Question: Ok I mess my page really bad and I need good help here.
I have a login page with Login and Register partial views.
RegisterView has it's own ViewModel class and it makes me problem.
I render Register partial view by using "RenderAction" helper.
Biggest problem is validation. When I don't enter anything in register fields and click submit register partial view is not updated inside it's parrent LoginView but return me only RegisterView. In other words my validation works but not where I want it to work.
LogOn.cshtml (this one contains register partial view)
'''
<div id="regstrationForm">
@{Html.RenderAction("RegisterUser", "Account");}
</div>
'''
Register (Partial View)
'''
@using (@Ajax.BeginForm("RegisterUser", "Account", new AjaxOptions { UpdateTargetId = "reg" }))
{
<table id="reg">
...
<tr>
<td>
@Html.TextBoxFor(u => u.Username, new { @class = "registrationTextFields", placeholder = "Email" })
</td>
</tr>
<tr>
<td>
@Html.TextBoxFor(p => p.Password, new { @class = "registrationTextFields", placeholder = "Password" })
</td>
</tr>
<tr>
<td align="right">
<input class="signUpButton" type="submit" value="Sign up" />
</td>
</tr>
<tr>
<td>
@Html.ValidationMessage("myerrorsummary")
</td>
</tr>
</table>
'''
This is HttpPost controller method when user click on sign up button.
Here I tried to return "PartialView()" and it turns my input fields to red css style but not display validation information bellow those fields.
'''
[HttpPost]
public ActionResult RegisterUser(RegisterViewModel logOnViewModel)
{
if (ModelState.IsValid)
{
MembershipCreateStatus result;
try
{
...
}
else
{
ModelState.AddModelError("myerrorsummary", "The input is not valid");
ViewBag.CountryList = countryRepository.GetAllCountries();
ViewBag.CityList = cityRepository.GetAllCitiesByCountryId(1);
return View(logOnViewModel);
}
}
'''

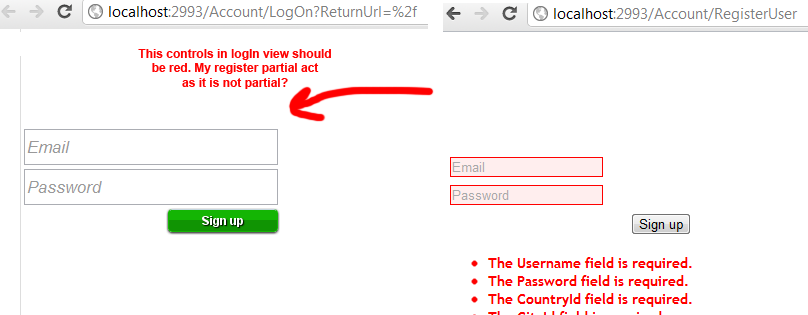
Answer: I suspect that you forgot to include the following script in your main view:
'''
<script src="@Url.Content("~/Scripts/jquery.unobtrusive-ajax.js")" type="text/javascript"></script>
'''
This is what makes Html helpers such as 'Ajax.BeginForm' and 'Ajax.ActionLink' to perform AJAX requests instead of normal.
You might also take a look at the <URL> which explains in more details about how those helpers work in ASP.NET MVC 3.